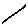
Label: line